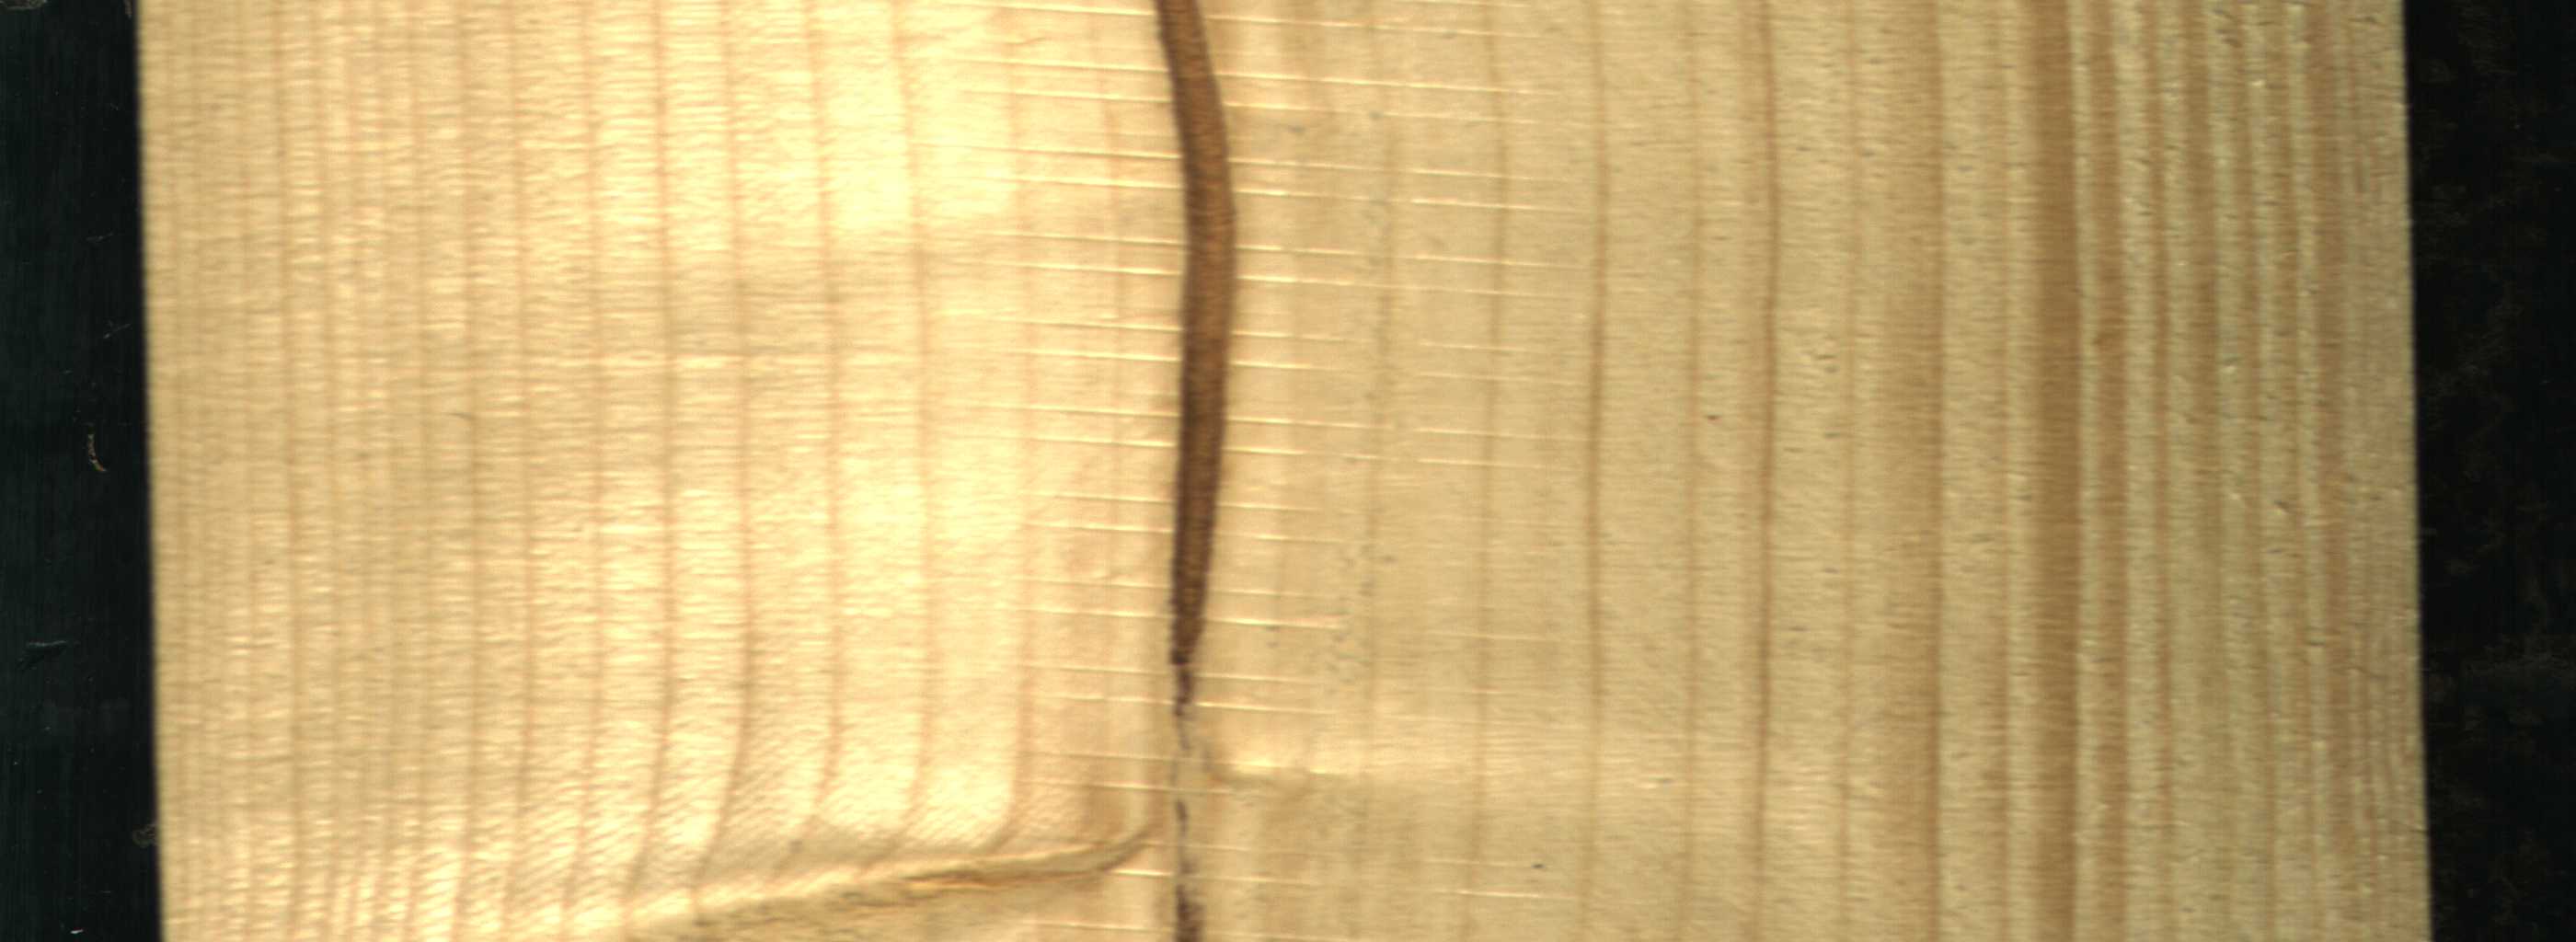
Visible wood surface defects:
Marrow
Live_Knot